Current action and preconditions to check: path_clear

Your task: For each precondition in the list above, predict whether it will hold at this action.

Consider the current scene as observed from the mobile robot's camera, and analyze the predicted future states of all dynamic agents (e.g., people, animals, vehicles, or any moving entities) within the NEXT SECOND.

IMPORTANT: Only answer "very likely" if you are absolutely certain—based on strong, clear evidence—that a dynamic agent will violate the precondition in the predicted future state. Do NOT answer "very likely" for unlikely, ambiguous, or low-probability risks.

Ask yourself for each precondition: Is there a high probability, with clear and convincing evidence, that the predicted future states of any dynamic agent will interfere with the predicted future state of the currently executing action within the NEXT SECOND, causing that precondition to fail?

Assess the risk level based on these predictions. Use "likely" or "very likely" if motions create a clear risk of interference.

Use "neutral" or "improbable" if agents are nearby but their predicted paths are clearly diverging or non-conflicting.

Failure Risk Categories: "very improbable", "improbable", "neutral", "likely", "very likely"

Answer Format: Output ONLY the probability_of_failure value from these categories: "very improbable", "improbable", "neutral", "likely", "very likely"

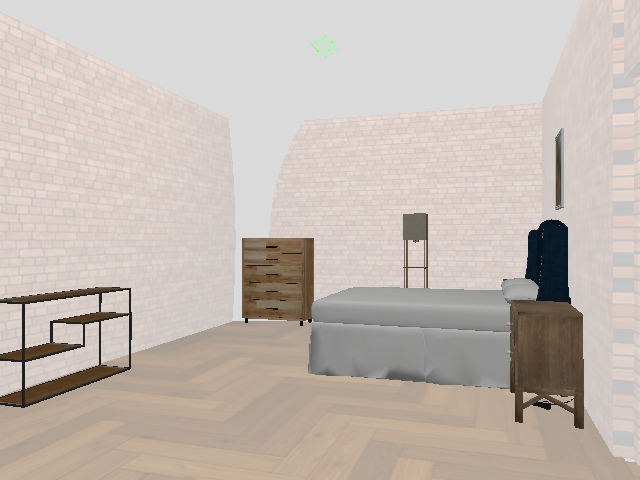

Answer: very improbable